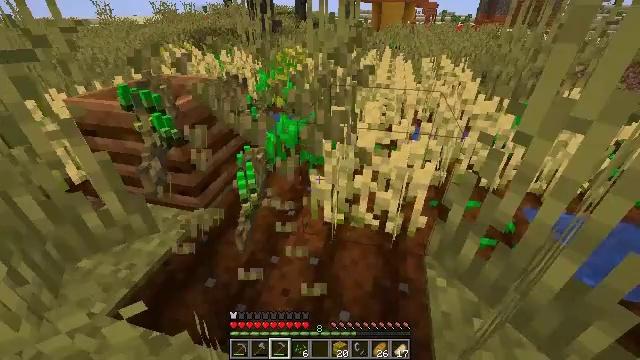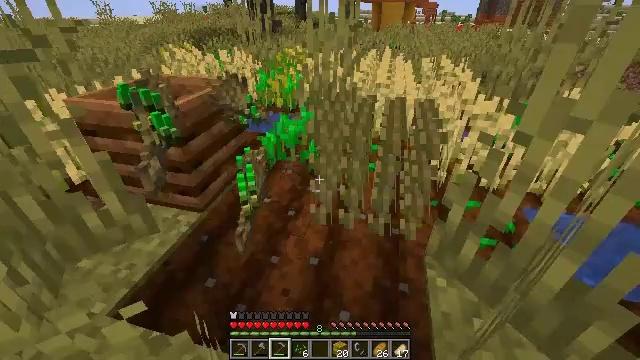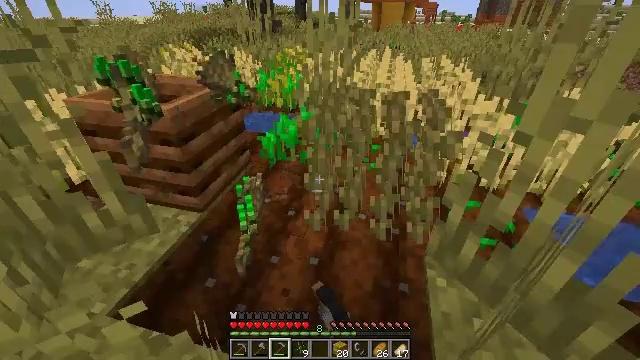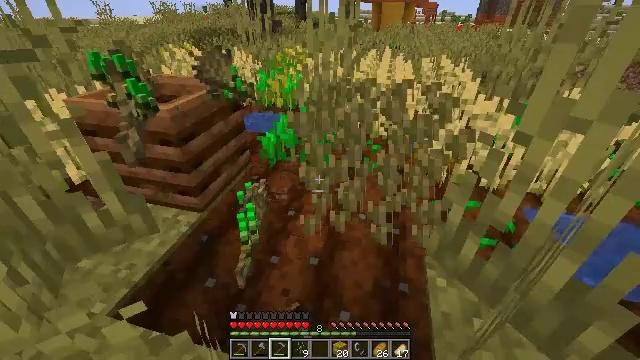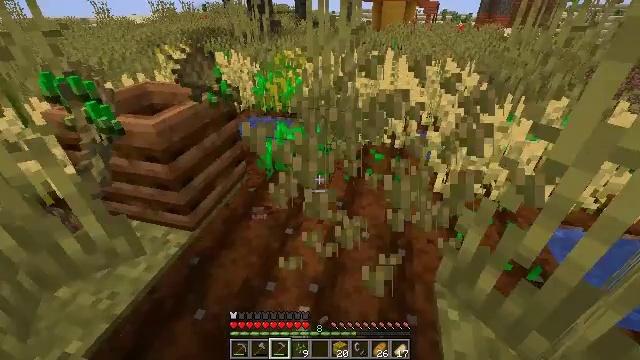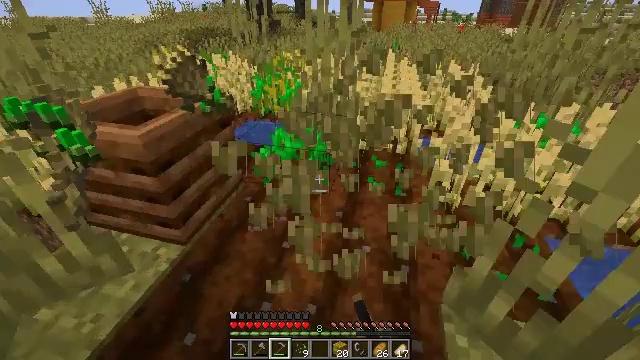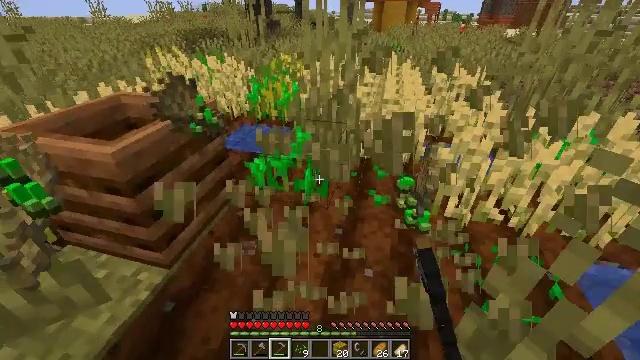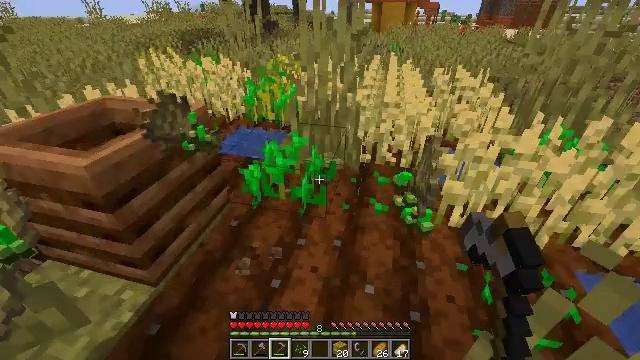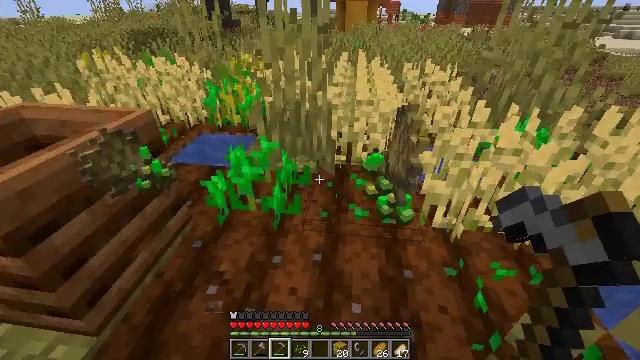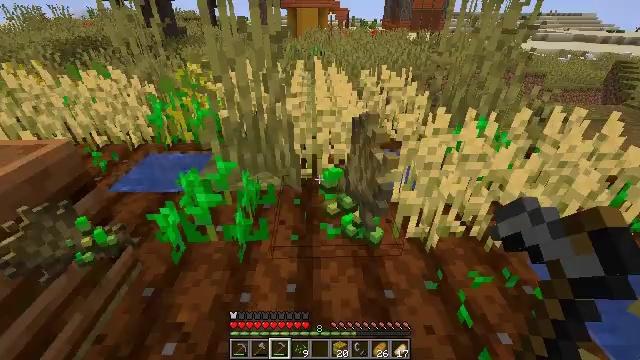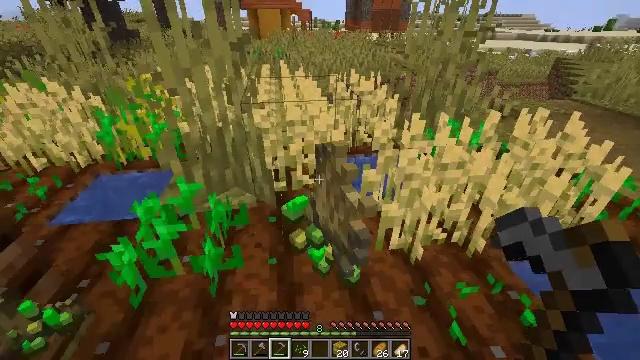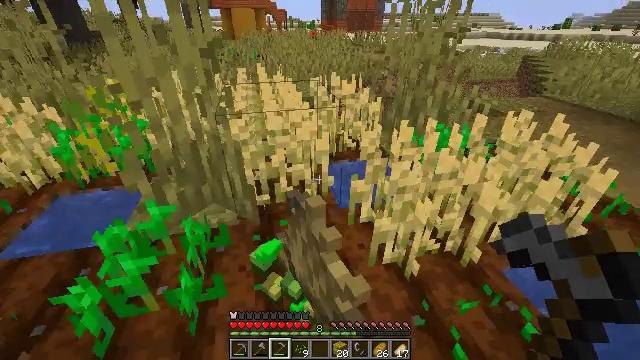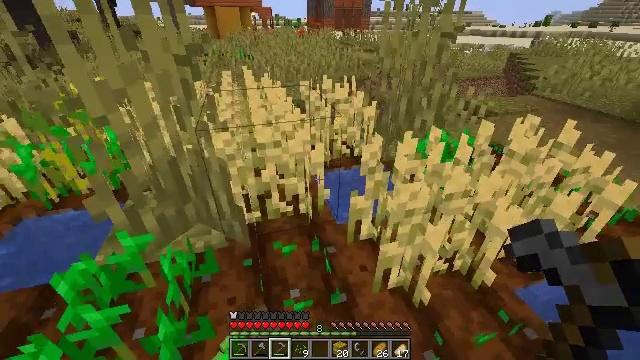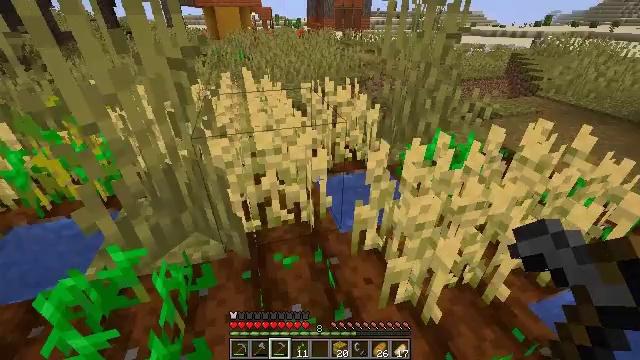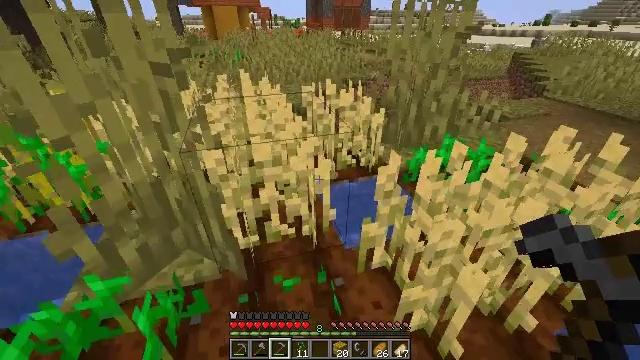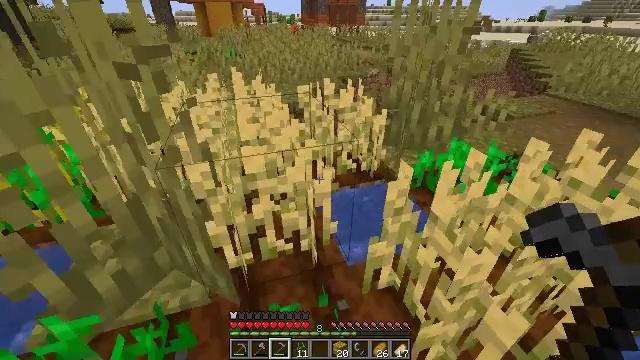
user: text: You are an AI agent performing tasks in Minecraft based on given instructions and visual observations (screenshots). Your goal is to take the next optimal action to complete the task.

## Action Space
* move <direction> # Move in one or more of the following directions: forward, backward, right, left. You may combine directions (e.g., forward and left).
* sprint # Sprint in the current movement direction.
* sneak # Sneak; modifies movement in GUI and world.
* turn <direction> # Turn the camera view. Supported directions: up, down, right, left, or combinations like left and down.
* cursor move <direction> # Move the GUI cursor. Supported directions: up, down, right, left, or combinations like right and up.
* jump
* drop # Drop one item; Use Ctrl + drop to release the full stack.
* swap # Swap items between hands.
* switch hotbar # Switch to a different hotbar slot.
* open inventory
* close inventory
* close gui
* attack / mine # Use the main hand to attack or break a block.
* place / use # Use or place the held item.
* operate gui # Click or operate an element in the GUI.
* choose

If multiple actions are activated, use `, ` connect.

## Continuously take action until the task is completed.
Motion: motion action
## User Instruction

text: Harvest wheat from the field.
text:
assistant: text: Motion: attack / mine
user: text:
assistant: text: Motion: attack / mine
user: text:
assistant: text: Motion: move forward, attack / mine
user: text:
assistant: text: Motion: move forward
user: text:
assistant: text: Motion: move forward
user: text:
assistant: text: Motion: move forward
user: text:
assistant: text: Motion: move forward
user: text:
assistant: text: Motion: move forward, turn right
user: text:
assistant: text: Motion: move forward, turn right and up
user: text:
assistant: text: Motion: move forward, turn right
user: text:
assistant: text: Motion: move forward, turn right
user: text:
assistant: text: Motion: move forward, turn right
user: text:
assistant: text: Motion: move forward
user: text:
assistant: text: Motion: move forward
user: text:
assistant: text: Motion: move forward
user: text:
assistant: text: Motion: no_op
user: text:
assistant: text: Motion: no_op
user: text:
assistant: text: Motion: attack / mine
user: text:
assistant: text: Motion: turn right and down, attack / mine
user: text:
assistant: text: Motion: turn right
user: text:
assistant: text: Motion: turn right and down
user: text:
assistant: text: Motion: turn right and down
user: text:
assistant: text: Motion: turn right and down
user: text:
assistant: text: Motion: turn right
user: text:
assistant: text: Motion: turn right
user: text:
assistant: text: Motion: attack / mine
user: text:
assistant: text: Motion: attack / mine
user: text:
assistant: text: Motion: turn left and up
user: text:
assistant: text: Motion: turn up
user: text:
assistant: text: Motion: turn left and up